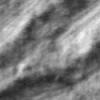
Label: no_change